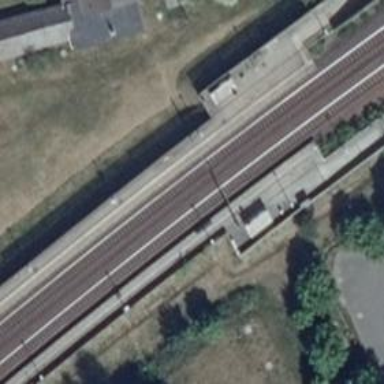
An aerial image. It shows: Stop position for public transport on the railway.